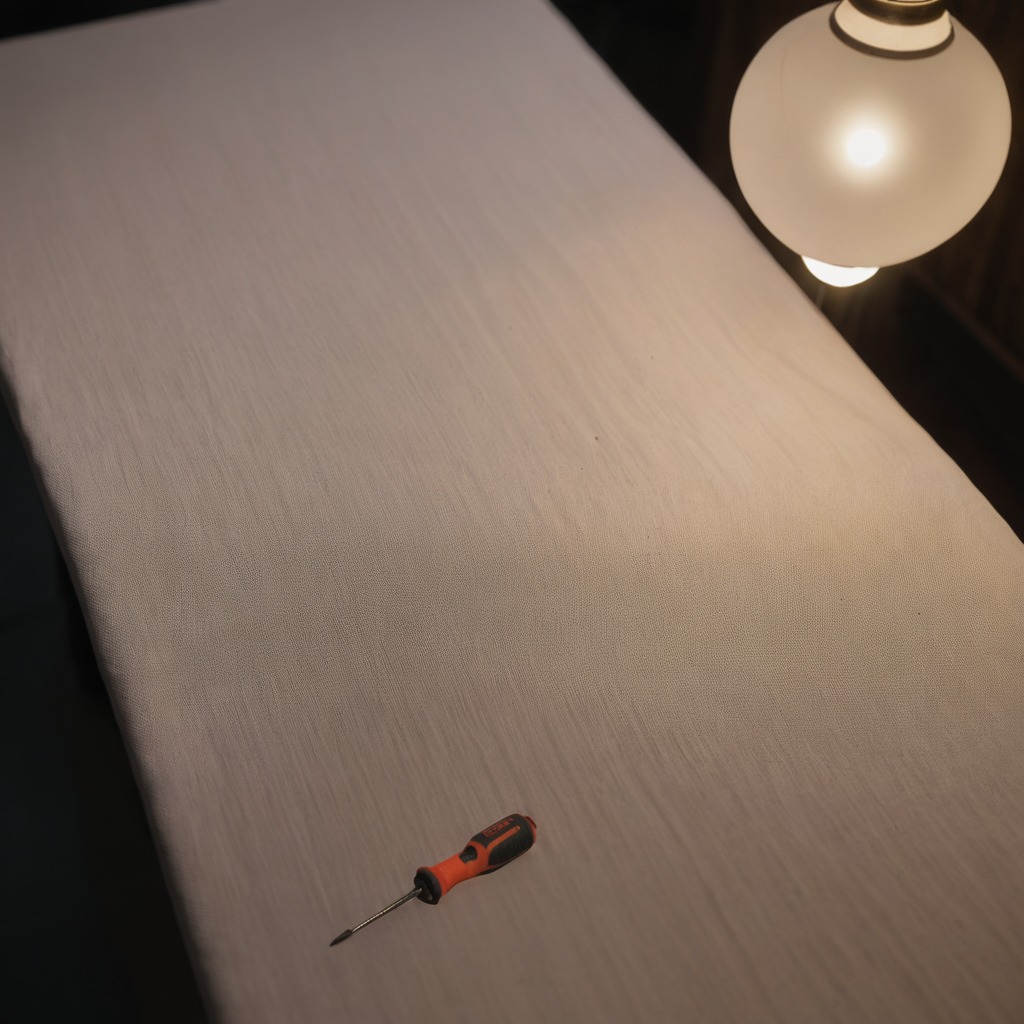
A screwdriver lies on a wooden table in a workshop.